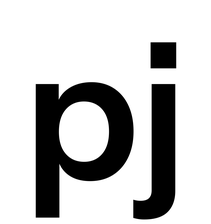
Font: InstrumentSans_SemiBold